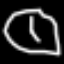
Label: clock